Question: I have a very strange, very repeatable leak that doesn't appear to have anything to do with the functions I have defined. As you can see the responsible library is lybsystem_c.
Instruments reports a 48B leak when I scroll my grouped table view down below the screen (by dragging very fast). It bounces back, and the red bar appears.

Has anyone experienced this issue?
Does anyone understand how I might be responsible for this?
Is there a way to prove this is a framework bug? Or an Instruments bug?
Thanks.
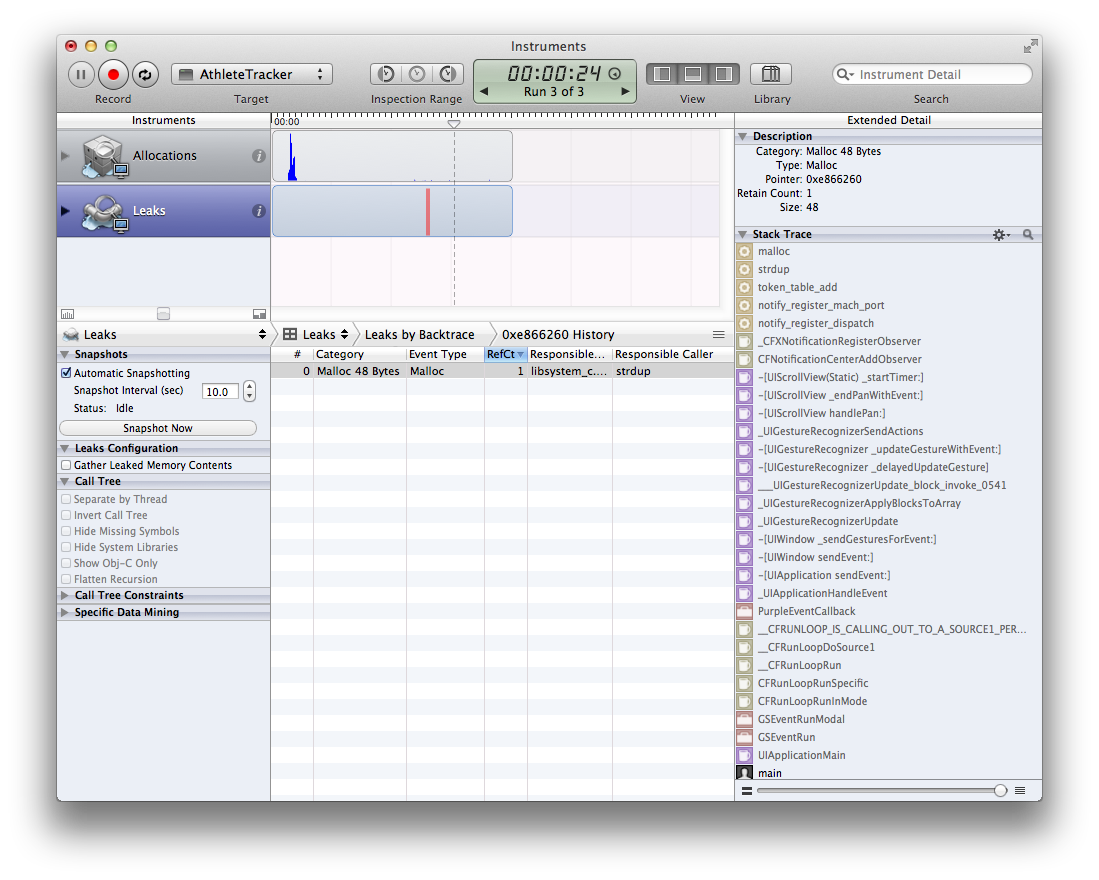
Answer: What you are seeing is a known bug in iOS 5.1 and is being discussed in the iOS Developer Forums as such. You can find the relevant thread by searching in the forums for "strdup". See the thread titled "Elements App Memory Leak". Search for the post from an Apple employee.
Reference from <URL>